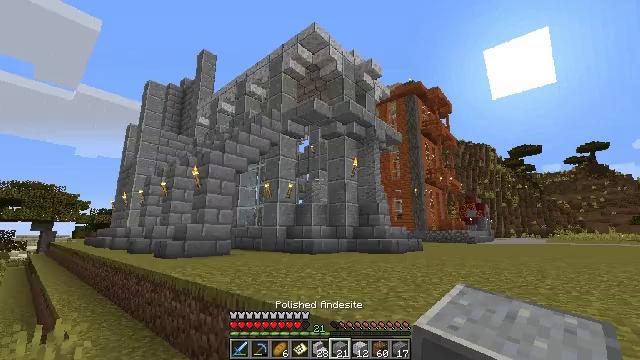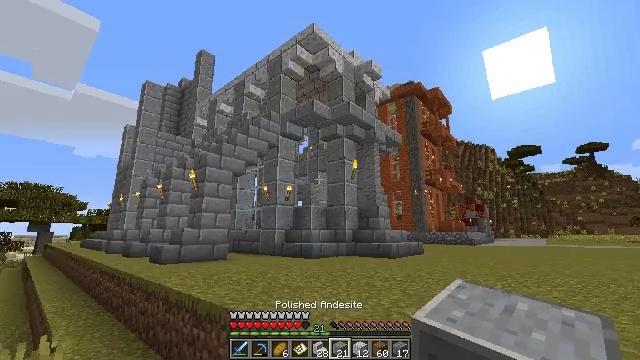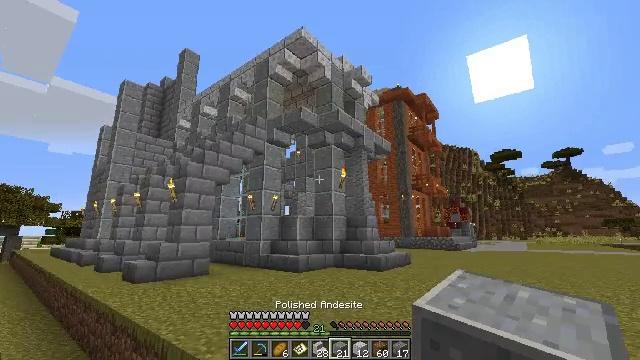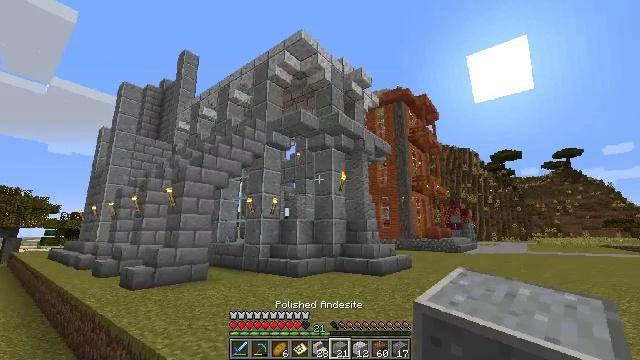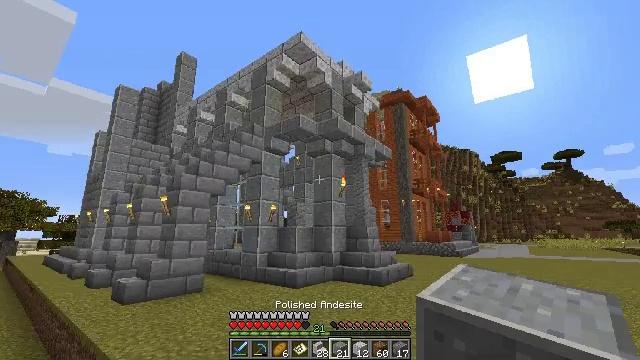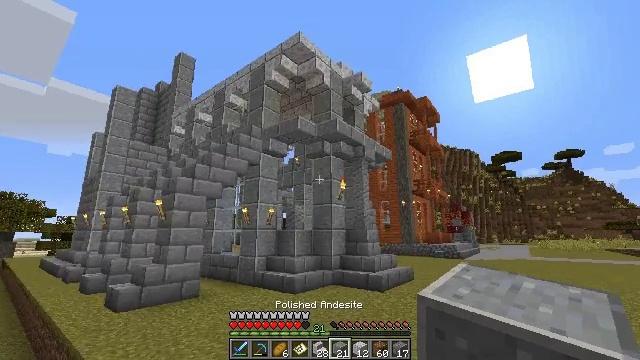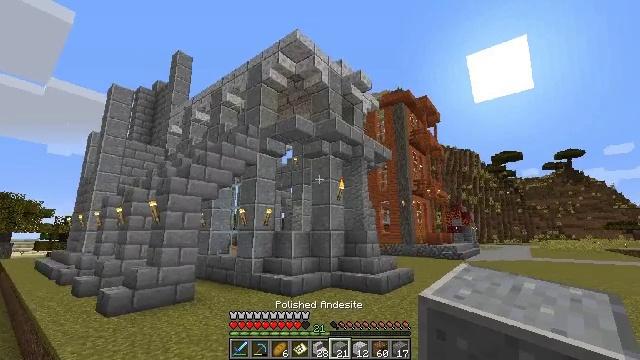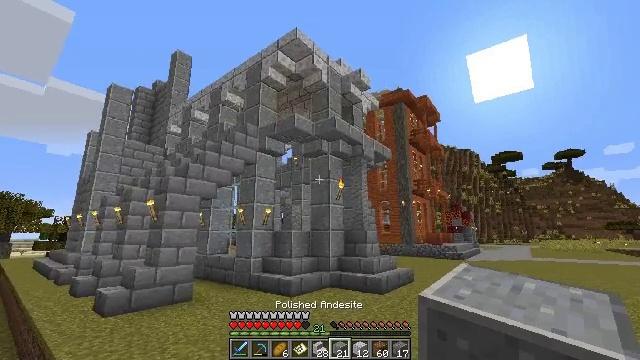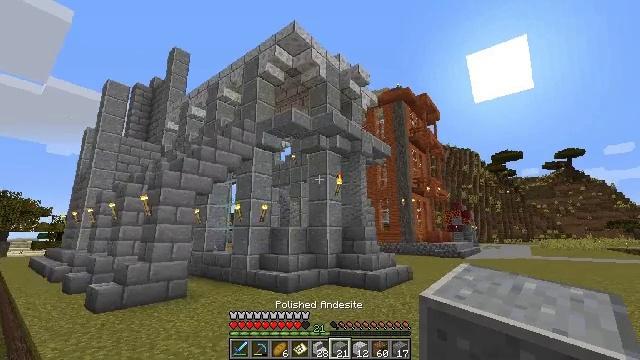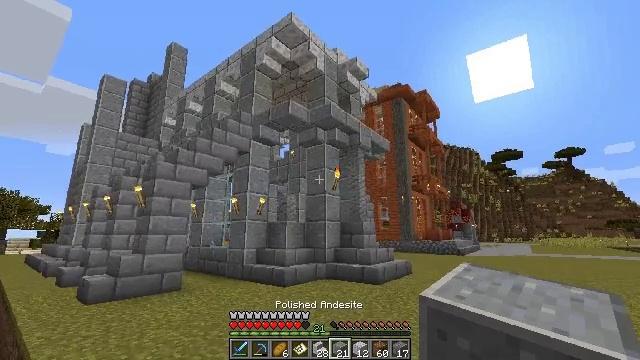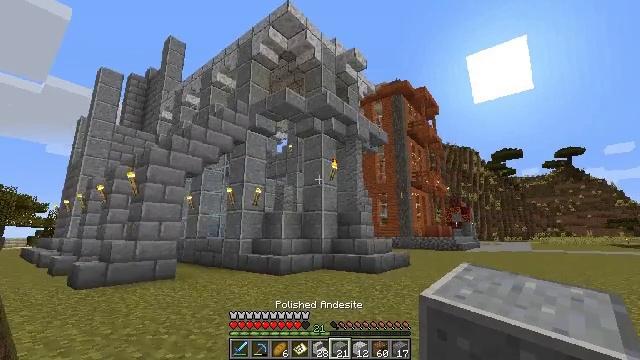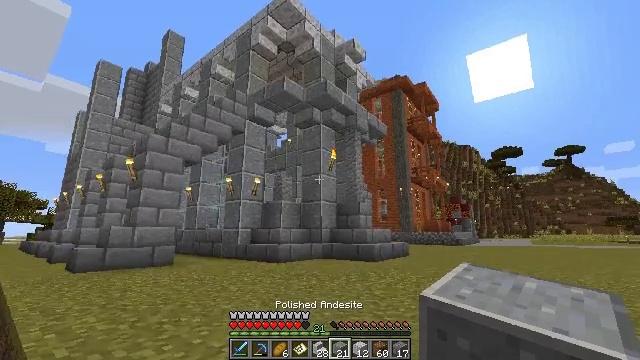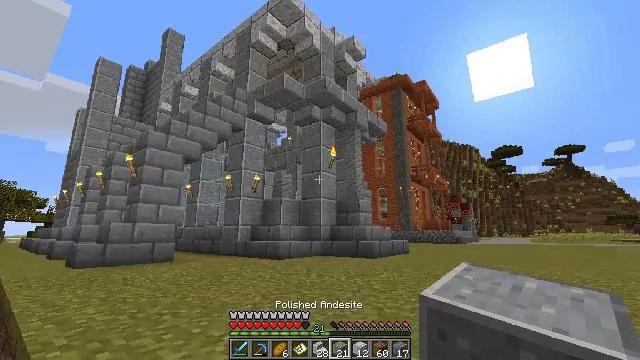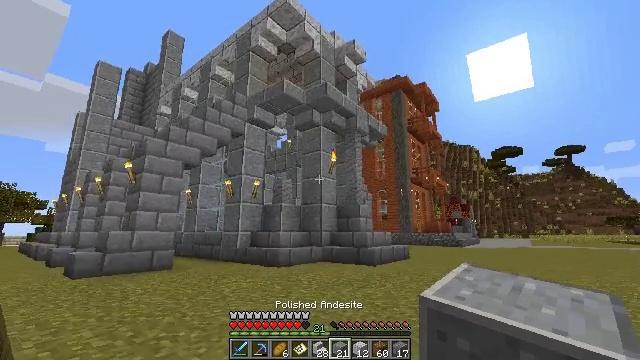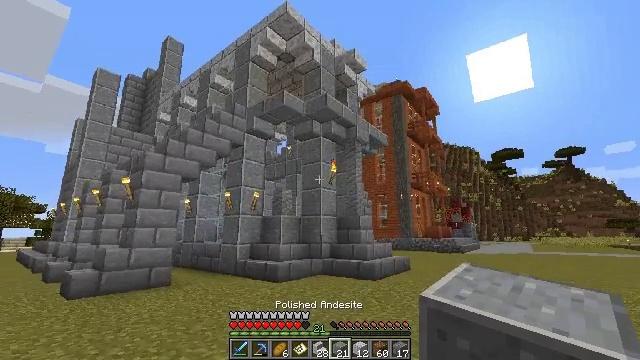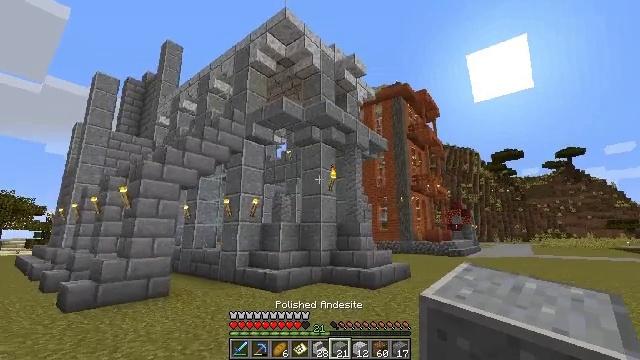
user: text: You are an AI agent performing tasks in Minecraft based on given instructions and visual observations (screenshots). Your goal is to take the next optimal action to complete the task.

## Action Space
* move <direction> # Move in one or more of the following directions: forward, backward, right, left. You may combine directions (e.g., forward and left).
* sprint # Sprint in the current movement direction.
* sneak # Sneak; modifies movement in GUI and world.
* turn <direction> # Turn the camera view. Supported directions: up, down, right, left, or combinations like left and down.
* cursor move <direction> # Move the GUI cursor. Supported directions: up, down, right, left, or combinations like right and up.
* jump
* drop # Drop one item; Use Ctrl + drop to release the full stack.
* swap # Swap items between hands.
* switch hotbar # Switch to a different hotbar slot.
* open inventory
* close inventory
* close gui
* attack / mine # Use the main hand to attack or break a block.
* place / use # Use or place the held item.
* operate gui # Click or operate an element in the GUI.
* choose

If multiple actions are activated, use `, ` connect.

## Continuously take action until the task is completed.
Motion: motion action
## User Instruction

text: Gather polished andesite.
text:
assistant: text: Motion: move forward, jump
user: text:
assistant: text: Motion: move forward and move right, turn right, jump
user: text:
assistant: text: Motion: move forward and move right
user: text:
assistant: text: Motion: move forward and move right
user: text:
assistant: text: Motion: move forward and move right
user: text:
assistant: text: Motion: move forward and move right
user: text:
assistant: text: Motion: move forward and move right
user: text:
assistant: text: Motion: move forward and move right
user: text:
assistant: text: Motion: move forward and move right
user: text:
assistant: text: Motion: move forward and move right
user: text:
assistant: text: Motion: move forward and move right
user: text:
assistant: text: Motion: move forward and move right, jump
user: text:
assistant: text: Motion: move forward and move right, jump
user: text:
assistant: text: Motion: move forward and move right, jump
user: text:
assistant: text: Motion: move forward and move right, jump
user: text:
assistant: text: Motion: move forward and move right, jump
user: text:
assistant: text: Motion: move forward and move right, jump
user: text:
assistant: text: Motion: move forward and move right
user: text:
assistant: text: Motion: move forward and move right
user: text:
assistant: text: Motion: move forward and move right
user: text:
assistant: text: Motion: move forward and move right
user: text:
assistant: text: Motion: move forward and move right
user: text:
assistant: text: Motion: move forward and move right
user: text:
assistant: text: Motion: move forward and move right
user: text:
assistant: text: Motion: move forward and move right
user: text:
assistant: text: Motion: move forward and move right
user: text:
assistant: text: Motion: move forward and move right
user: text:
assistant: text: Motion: move forward and move right
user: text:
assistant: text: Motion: move forward and move right, turn left and down
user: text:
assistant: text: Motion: move forward and move right, turn left